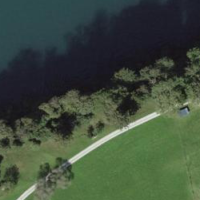
EUNIS habitat code: 14
Species observed at this site:
Juglans regia
Plantago lanceolata